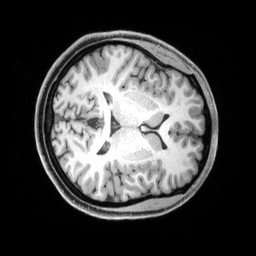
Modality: T1w
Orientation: axial
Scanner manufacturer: siemens
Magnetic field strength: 3 T
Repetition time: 2.53 s
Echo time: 0.00311 s